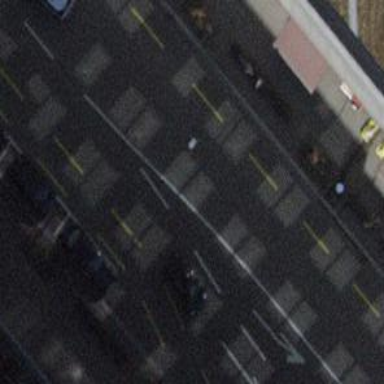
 featuring parallel parking lanes and separate cycle lanes on both sides."